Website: lowes
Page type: order-tracking
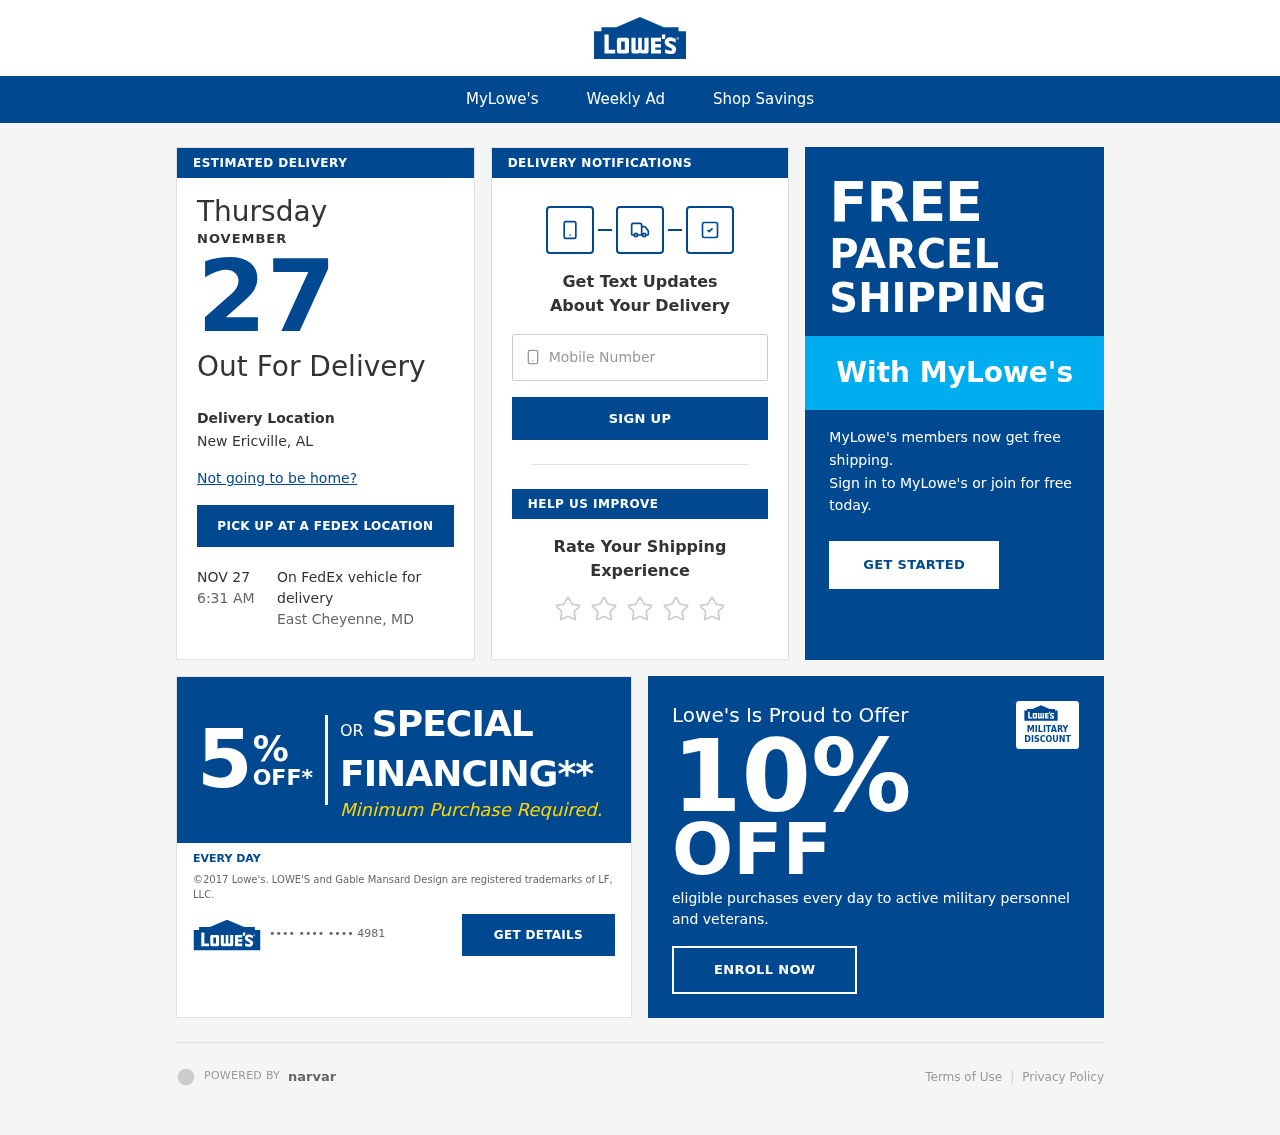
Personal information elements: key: PII_CARD_LAST4
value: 4981
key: PII_PHONE
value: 2395283928
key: PII_CITY_STATE
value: New Ericville, AL
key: PII_CITY_STATE2
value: East Cheyenne, MD
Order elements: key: ORDER_DELIVERY_DATE
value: NOV 27
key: ORDER_DELIVERY_DATE
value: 6:31 AM
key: ORDER_DELIVERY_DATE
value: NOVEMBER
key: ORDER_DELIVERY_DATE
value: Thursday
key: ORDER_DELIVERY_DATE
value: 27